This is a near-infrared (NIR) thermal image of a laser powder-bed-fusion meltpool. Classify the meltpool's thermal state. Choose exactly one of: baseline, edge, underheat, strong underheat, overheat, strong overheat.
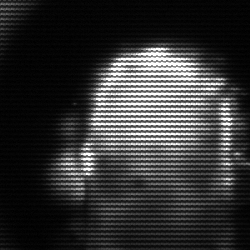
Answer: baseline